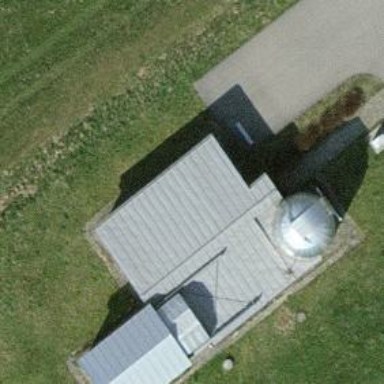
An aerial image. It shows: Observatory.